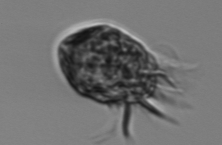
Label: Strombidium_morphotype1